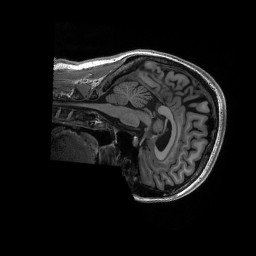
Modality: T1w
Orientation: sagittal
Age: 28
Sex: female
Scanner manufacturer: siemens
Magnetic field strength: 3 T
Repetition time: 2.53 s
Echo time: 0.0033 s